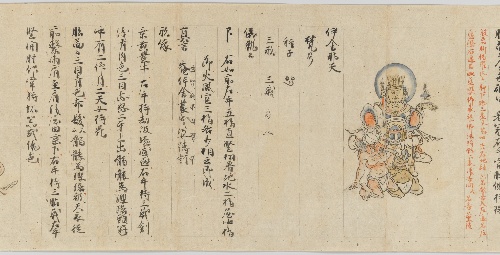
Title: 天部諸尊図像抄|Scroll 9 of Collected Iconography (Zuzōshō): Ten (Devas)
Date: 13th century
Object type: Handscroll
Classification: Paintings
Medium: Handscroll; ink and color on paper
Culture: Japan
Period: Kamakura period (1185–1333)
Dimensions: 12 in. x 53 ft. 3 1/8 in. (30.5 x 1623.3 cm)
Department: Asian Art
Credit line: The Harry G. C. Packard Collection of Asian Art, Gift of Harry G. C. Packard, and Purchase, Fletcher, Rogers, Harris Brisbane Dick, and Louis V. Bell Funds, Joseph Pulitzer Bequest, and The Annenberg Fund Inc. Gift, 1975
Accession year: 1975
Repository: Metropolitan Museum of Art, New York, NY
Tags: Buddhism|Deities